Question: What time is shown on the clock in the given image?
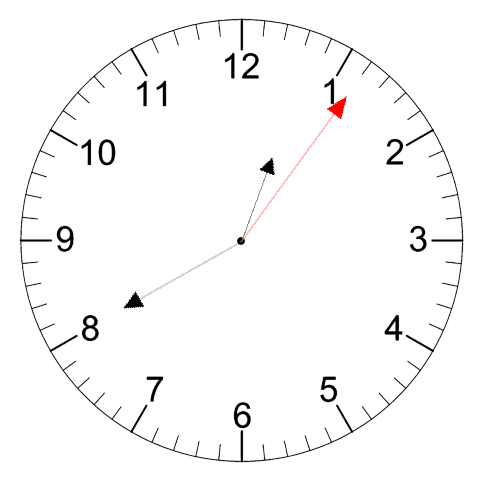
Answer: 12:40:06